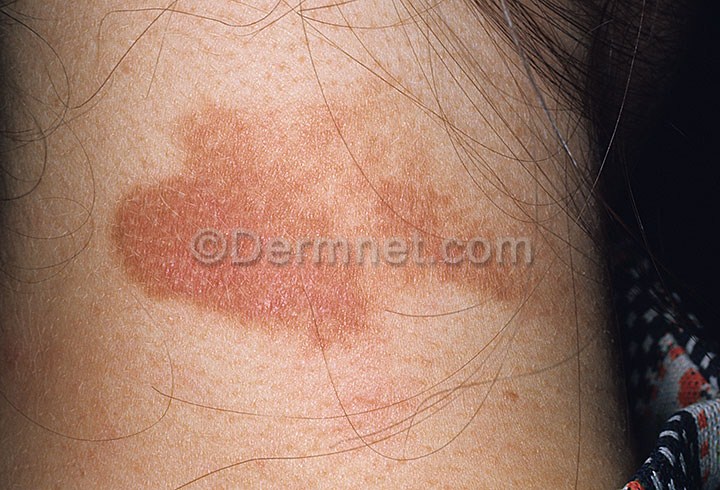
Disease: Light Diseases and Disorders of Pigmentation